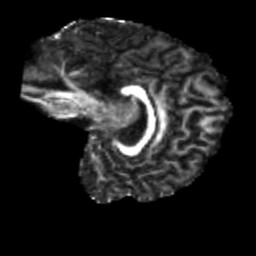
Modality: FA
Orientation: sagittal
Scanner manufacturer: siemens
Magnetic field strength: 3 T
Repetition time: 4 s
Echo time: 0.0594 s